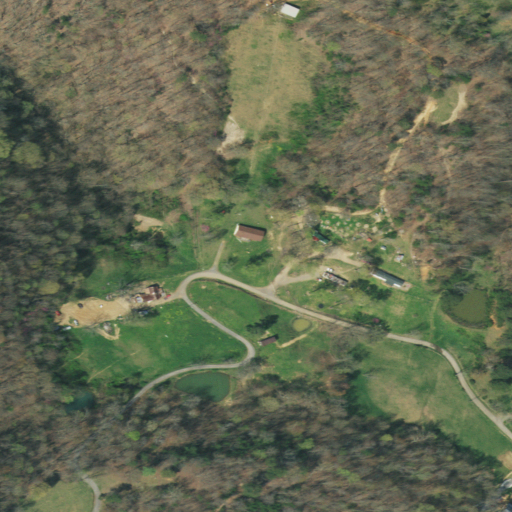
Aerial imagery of gap in Tennessee named Knox Gap containing deciduous forest, open development, pasture, shrub, grassland, and low intensity development